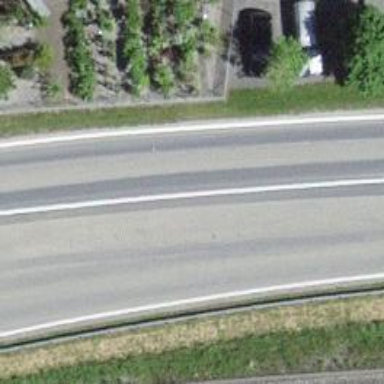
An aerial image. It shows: Asphalt road classified as primary highway.